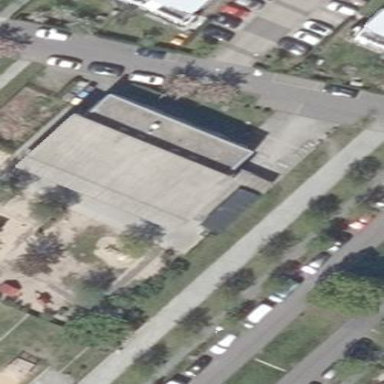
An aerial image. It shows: Kindergarten with skillion roof shape.